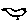
Label: bird